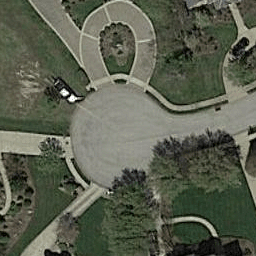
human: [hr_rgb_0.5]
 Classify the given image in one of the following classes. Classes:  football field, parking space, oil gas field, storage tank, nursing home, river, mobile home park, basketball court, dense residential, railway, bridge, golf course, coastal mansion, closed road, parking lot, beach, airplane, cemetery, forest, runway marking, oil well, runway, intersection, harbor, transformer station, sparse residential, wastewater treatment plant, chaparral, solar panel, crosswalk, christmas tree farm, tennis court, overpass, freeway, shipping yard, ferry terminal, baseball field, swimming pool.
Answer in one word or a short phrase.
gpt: closed road